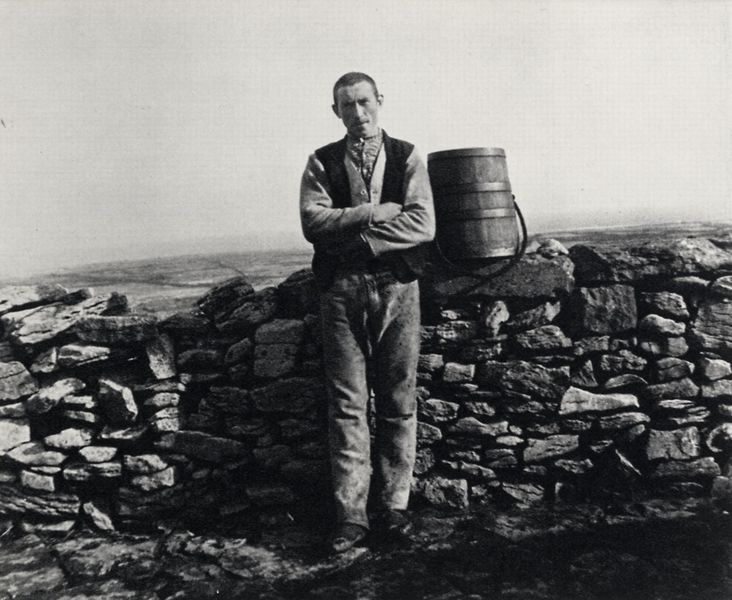
Titel: Ein Inselbewohner auf Inishmaan, einer der Aran-Inseln im Westen Irlands
Künstler: John Millington Synge
Standort: Dublin
Institution: The Board of Trinity College
Schlagwörter: felsen, himmel, mann, schatten, wasser, weiß, landschaft, holz, licht, schwarz, vordergrund, ausblick, blick, tuch, weg, hemd, hose, jacke, jung, arme, stein, steine, portrait, porträt, ebene, ferne, horizont, weite, land, stehend, england, frontal, ohren, arbeit, krug, kübel, spanien, italien, haltung, schuhe, berge, mauer, steinmauer, rast, arbeiter, seine, riemen, korb, knöpfe, weste, bauer, foto, fotografie, photographie, griff, lose, höhe, felsig, schwarz-weiss, fass, photo, verschränkt, veste, karg, entschlossen, griechenland, geschichtet, bottich, sammler, eimer, türkei, tonne, bütte, naturstein, folklore, marx, verschränkte arme, irland, are, natursteinmauer, ausland, bruchsteinmauer, böser blick, weites land, hoste